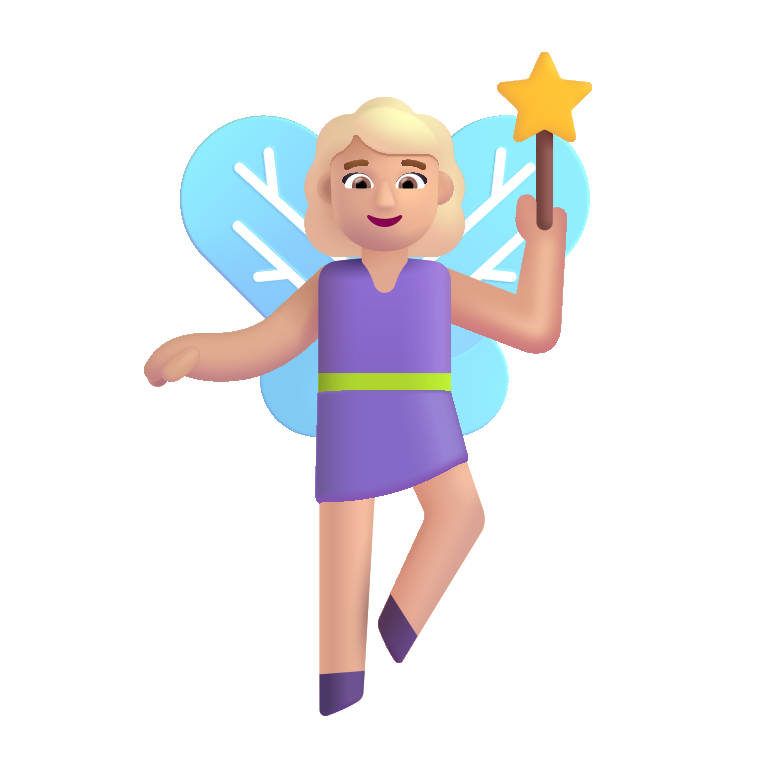
woman fairy color  light